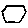
Label: hexagon